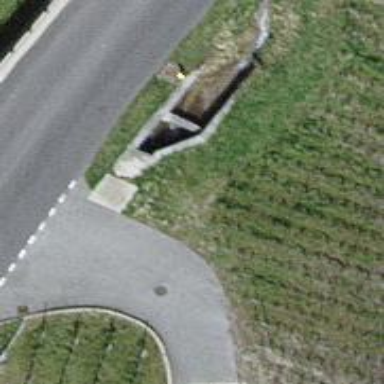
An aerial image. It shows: Bus stop along the road.